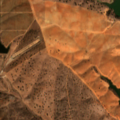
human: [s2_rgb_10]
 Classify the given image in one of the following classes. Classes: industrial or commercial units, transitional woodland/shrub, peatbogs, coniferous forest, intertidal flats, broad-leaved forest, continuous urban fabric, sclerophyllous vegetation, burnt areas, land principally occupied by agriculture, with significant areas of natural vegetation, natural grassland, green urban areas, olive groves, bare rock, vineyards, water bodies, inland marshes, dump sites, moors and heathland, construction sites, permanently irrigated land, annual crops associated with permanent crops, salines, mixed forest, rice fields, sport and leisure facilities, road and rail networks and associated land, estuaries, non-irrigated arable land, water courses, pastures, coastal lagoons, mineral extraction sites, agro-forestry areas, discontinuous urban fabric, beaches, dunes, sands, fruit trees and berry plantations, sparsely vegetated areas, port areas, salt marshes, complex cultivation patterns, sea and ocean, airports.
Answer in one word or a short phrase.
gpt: non-irrigated arable land, vineyards, agro-forestry areas, water bodies